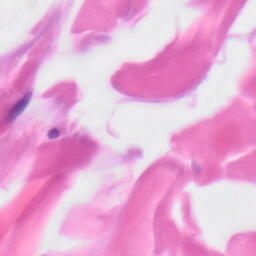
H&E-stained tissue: Skin